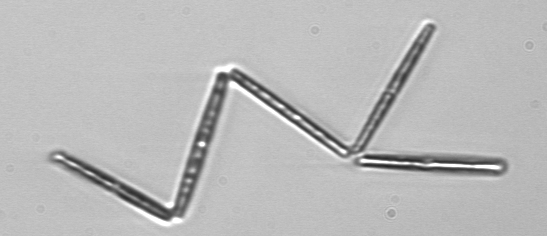
Label: Thalassionema